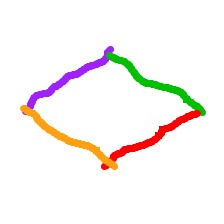
Shape: rhombus